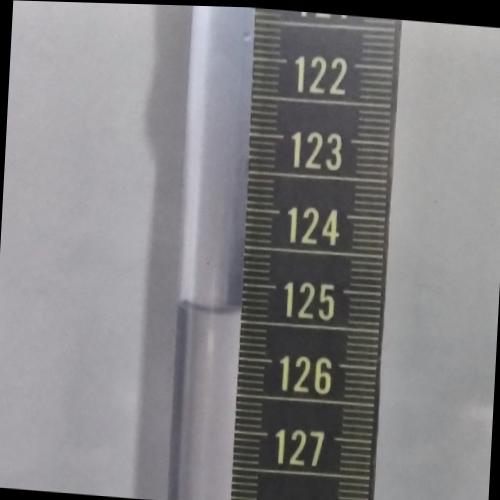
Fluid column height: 125.4 cm